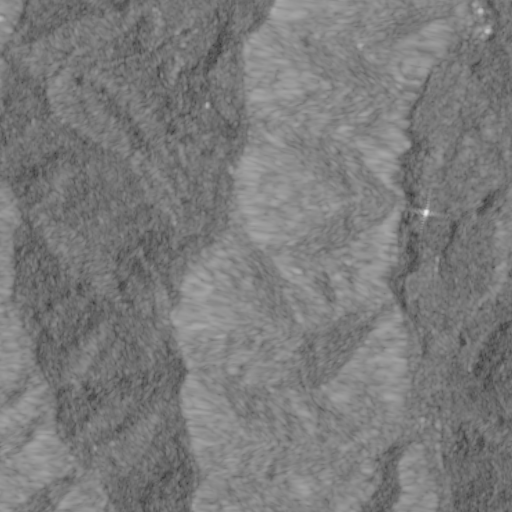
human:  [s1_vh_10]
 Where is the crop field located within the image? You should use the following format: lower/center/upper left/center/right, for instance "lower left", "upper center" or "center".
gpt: The crop field is located in the lower center of the image.
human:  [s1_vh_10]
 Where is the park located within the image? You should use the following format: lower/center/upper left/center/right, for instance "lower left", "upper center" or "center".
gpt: The park is located in the lower center of the image.
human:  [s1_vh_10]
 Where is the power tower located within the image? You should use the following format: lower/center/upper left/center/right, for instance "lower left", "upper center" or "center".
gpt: There is no power tower in the image.

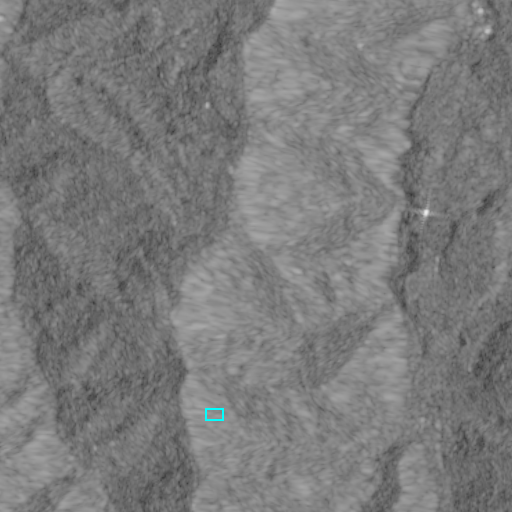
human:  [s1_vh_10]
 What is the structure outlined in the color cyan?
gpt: The structure outlined in cyan is a crop field.
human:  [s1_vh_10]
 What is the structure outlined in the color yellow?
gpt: There is no yellow outline.